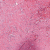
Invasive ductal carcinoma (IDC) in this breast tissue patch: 0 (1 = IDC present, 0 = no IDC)